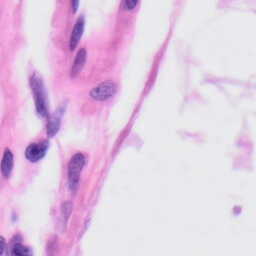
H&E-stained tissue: Skin